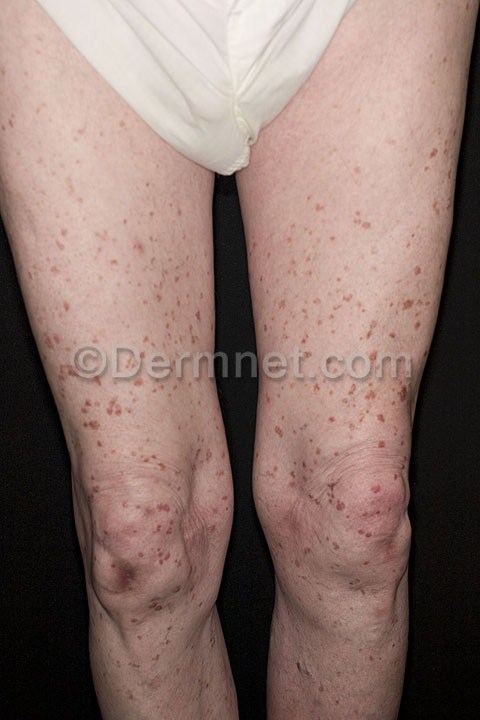
Disease: Seborrheic Keratoses and other Benign Tumors